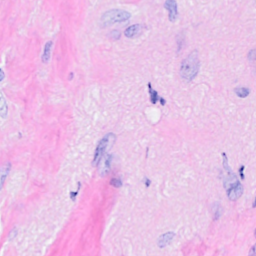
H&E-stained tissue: Breast